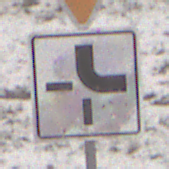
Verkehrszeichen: VerlaufVorfahrtsstrasse4
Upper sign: VorfahrtGewaehren
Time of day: Midday
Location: Outdoor (Nature)
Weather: Overcast
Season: Winter
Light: Natural